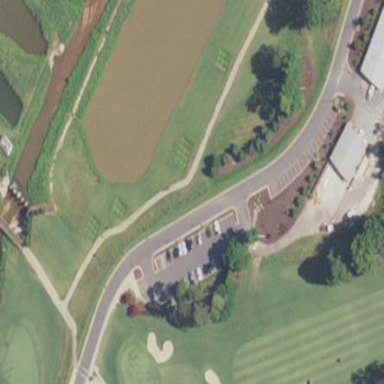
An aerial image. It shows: Area labeled as out of bounds on golf course.